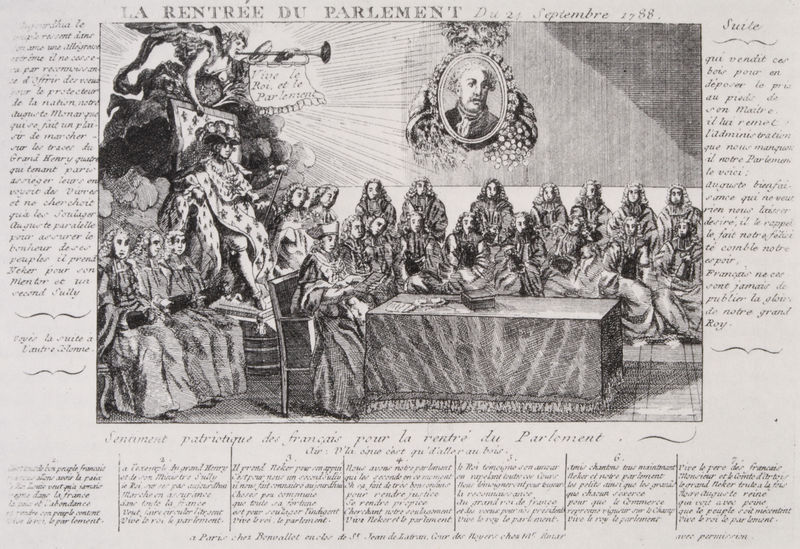
Titel: Die Rückkehr des Parlaments
Standort: Paris
Institution: Bibliothèque Nationale.
Schlagwörter: flügel, gemälde, mann, weiß, brust, busen, frankreich, frau, grau, männer, schwarz, skizze, stuhl, tisch, zeichnung, versammlung, gericht, richter, gefieder, geschichte, hermelin, bild, porträt, tischdecke, boden, personen, saum, oval, engel, luise, perücke, schrift, fahne, grafik, graphik, linien, spalten, französisch, kaiser, könig, thron, tafel, inschrift, france, gris, homme, portrait, striche, buch, medaillon, strahlen, druck, lithographie, schraffur, radierung, stich, blanc, caricature, seite, revolution, schwarzweiß, text, zeitung, chapeau, überschrift, herrscher, buchdruck, geflügel, chaise, september, adlige, kongress, fanfare, lilien, perücken, posaune, kupferstich, gravure, französische revolution, parlament, weise, texte, flugblatt, ludwig, sphinx, illustration, roi, perrücken, latein, dessin, einblattdruck, hermine, sceptre, trône, apotheose, trompete, nachricht, sitzung, urteil, lecture, palais, ange, flugschrift, tableau, gemme, parlement, politique, table, herrschen, klammern, conseil, groupe, noir et blanc, hommes, royauté, anhörung, nobel, livre, loi, trompette, louis, document, noblesse, livres, justice, tribunal, parlamentarier, journal, président, nappe, perruques, cours, royal, encre de chine, presse, tiers etat, cardinal, chtonique, noir et blc, réunion, lys, t, m#nner, 1788, septembre, fleur de lys, assemblée, septembre 1788, document ancien, serment patriotique, rentrée, à la main, emblelm, nobles, trompette texte, clerge, moir, article, député, extrait